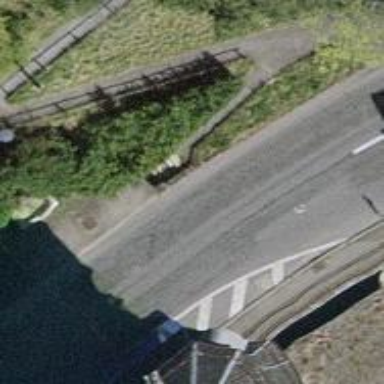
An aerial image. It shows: Asphalt steps along the road.